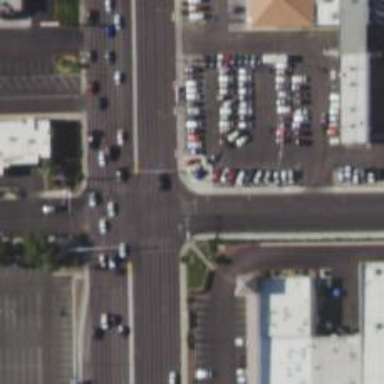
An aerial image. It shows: Solid stop line on the road marking.